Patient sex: M
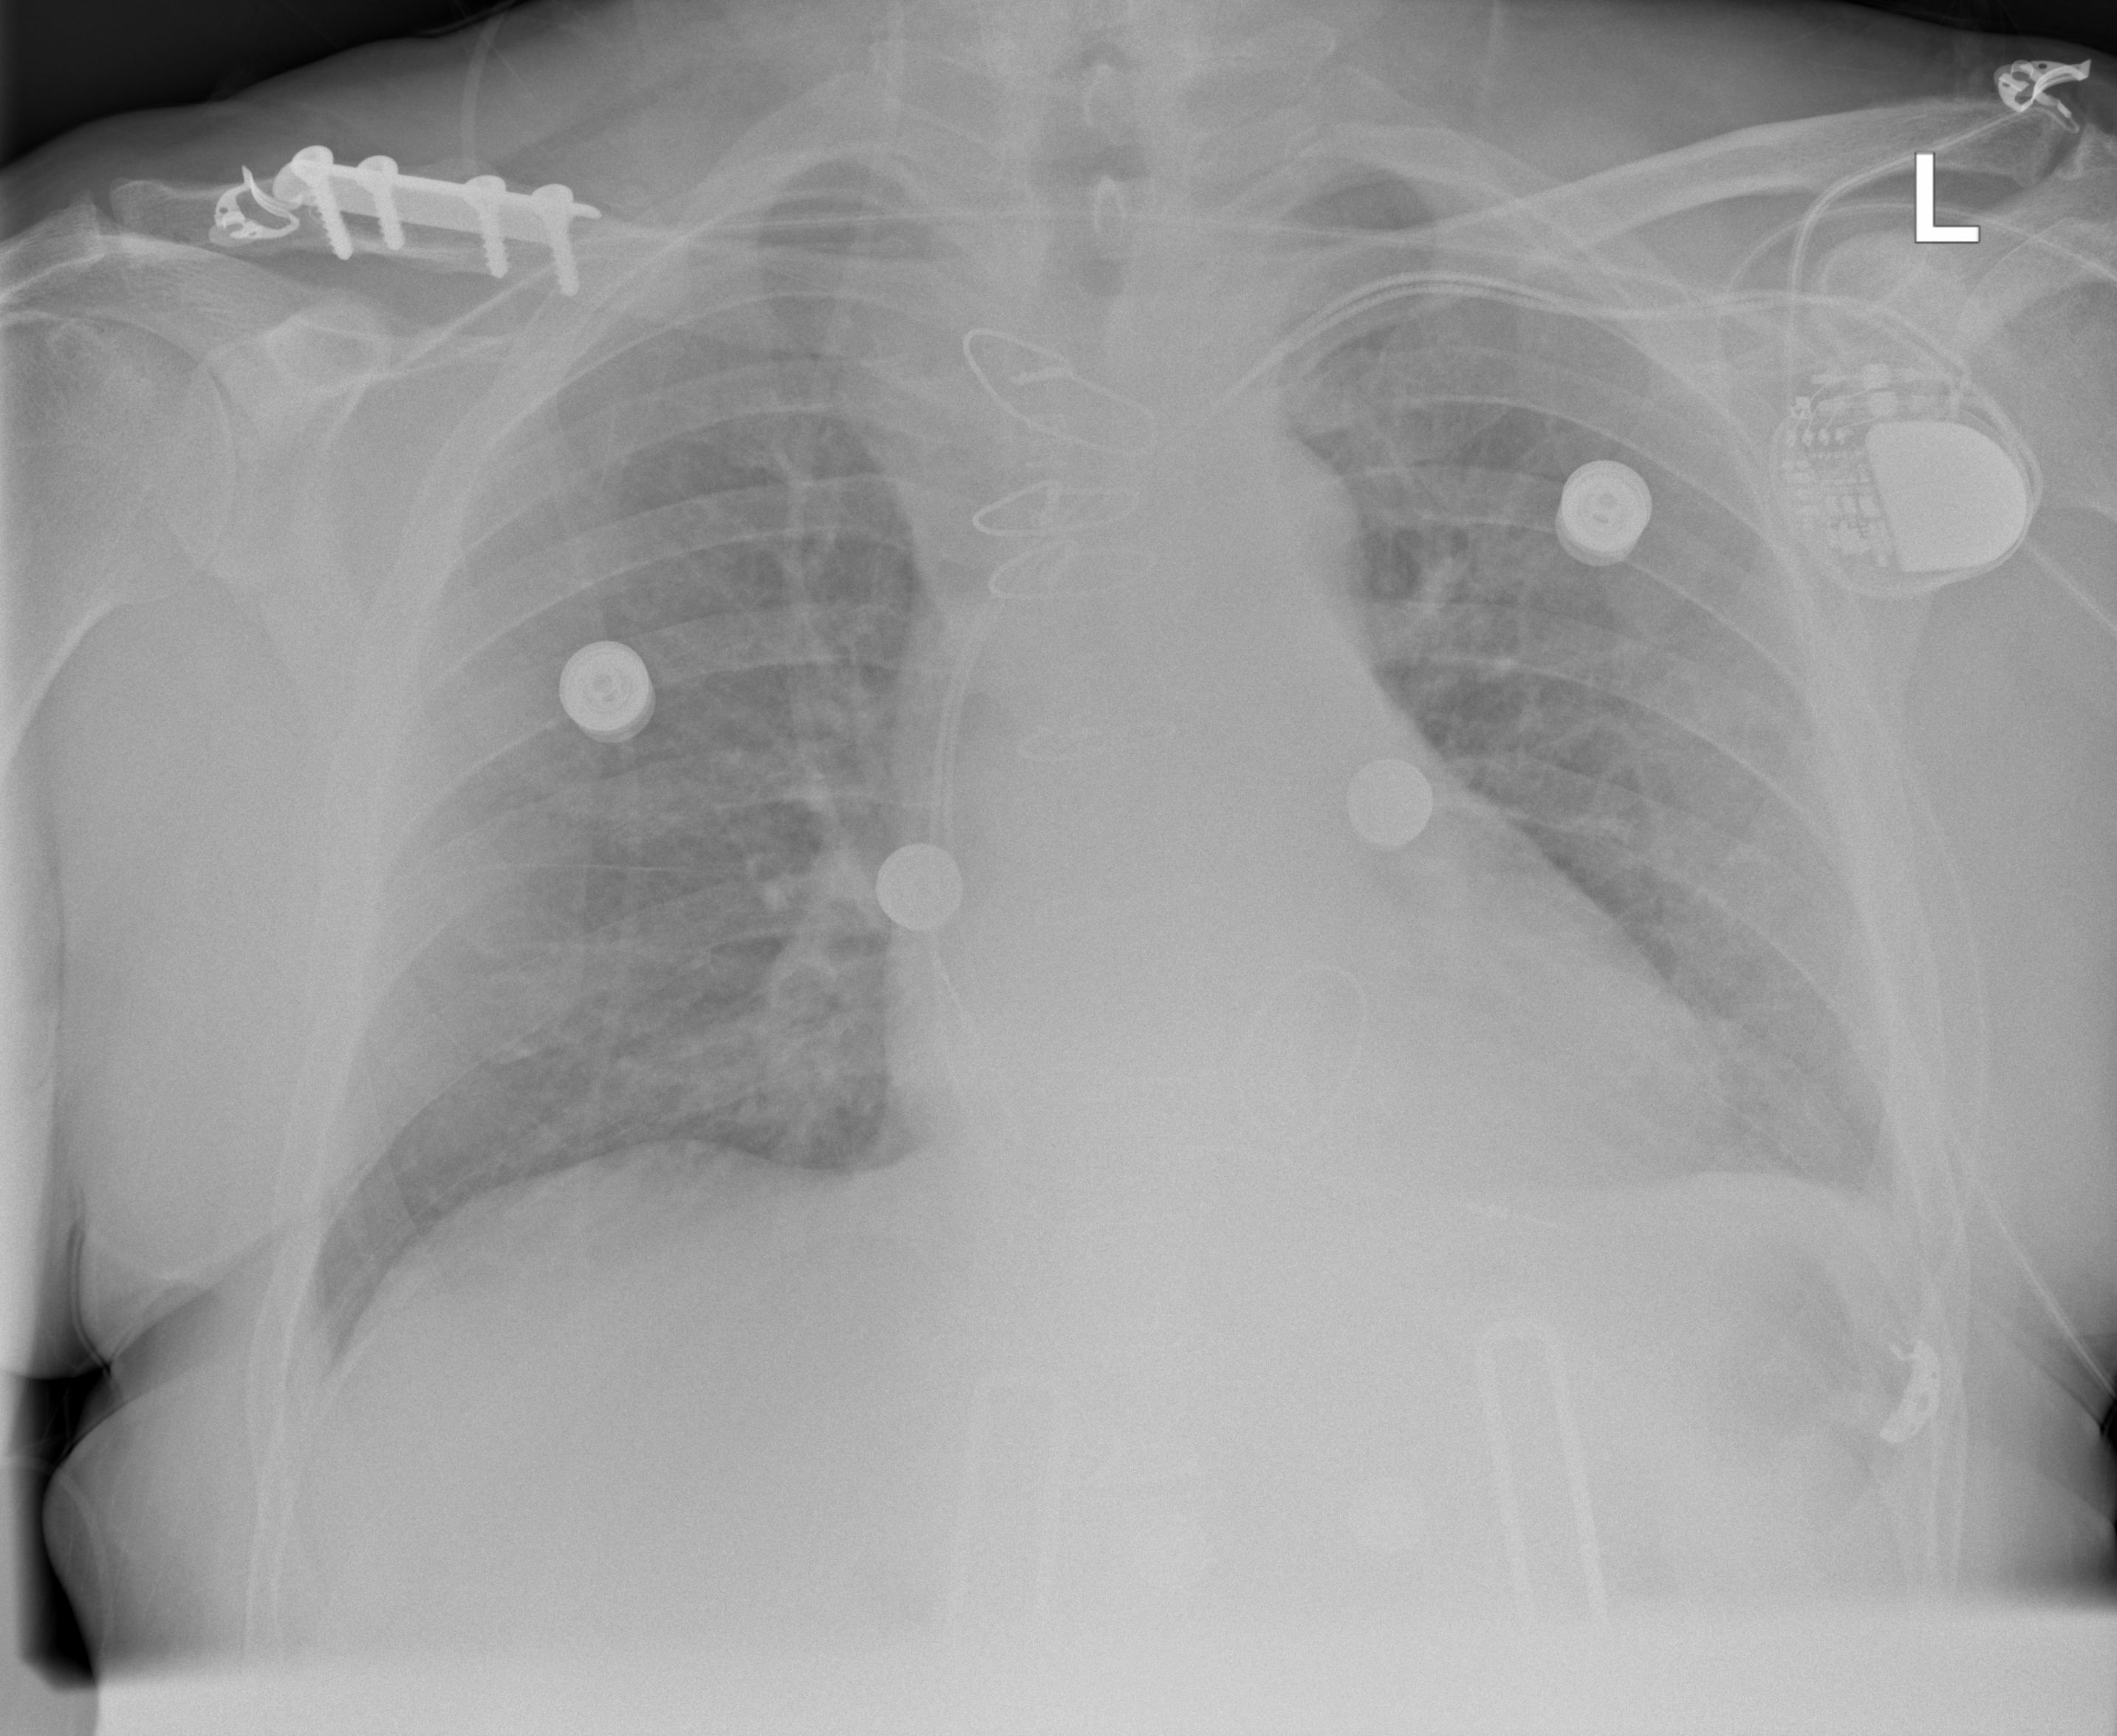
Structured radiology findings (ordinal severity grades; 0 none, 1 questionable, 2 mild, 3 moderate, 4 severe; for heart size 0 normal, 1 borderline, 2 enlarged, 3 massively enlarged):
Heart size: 0
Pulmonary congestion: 2
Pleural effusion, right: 0
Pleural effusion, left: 0
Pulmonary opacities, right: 1
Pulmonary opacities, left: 1
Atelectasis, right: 0
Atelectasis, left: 0